Interaction volume radius: 5 \u00c5
Interaction volume height: 25 \u00c5
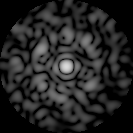
Disorder parameter: 0.689